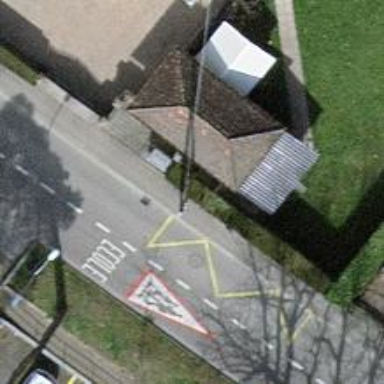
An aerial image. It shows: Asphalt platform for public transport.